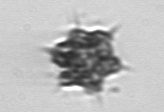
Label: Dictyocha